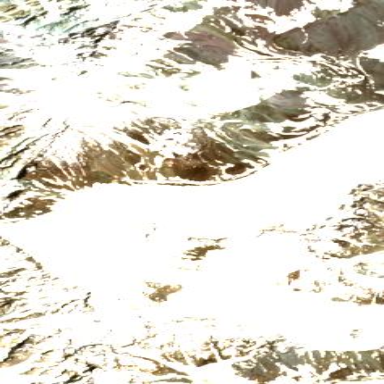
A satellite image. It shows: Majestic glacier in the distance.